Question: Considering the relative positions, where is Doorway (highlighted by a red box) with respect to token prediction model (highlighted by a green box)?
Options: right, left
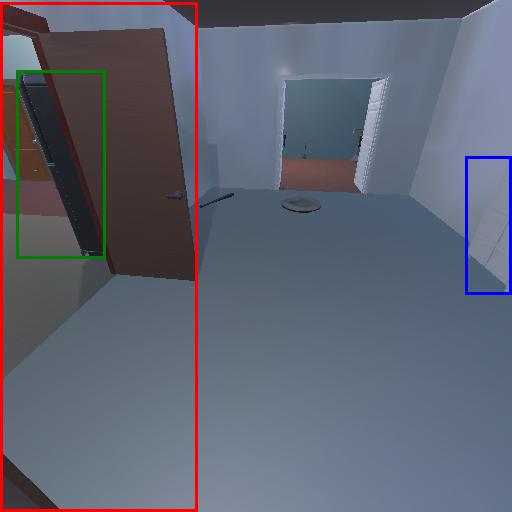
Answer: right